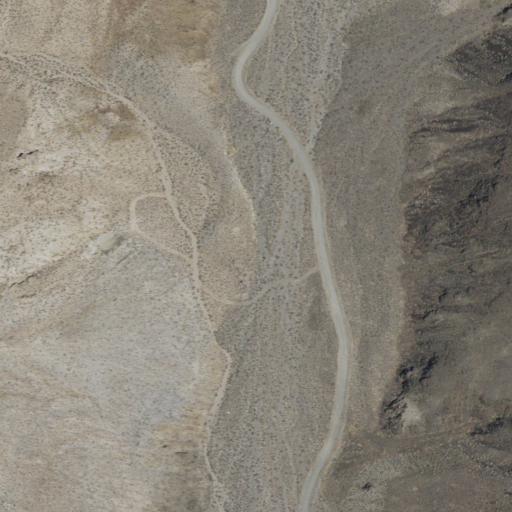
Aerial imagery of valley in California named Sunday Canyon containing shrub and grassland